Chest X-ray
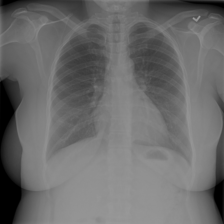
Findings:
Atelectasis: negative
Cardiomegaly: negative
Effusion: negative
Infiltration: negative
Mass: negative
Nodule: negative
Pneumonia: negative
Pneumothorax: negative
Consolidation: negative
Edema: negative
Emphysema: negative
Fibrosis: negative
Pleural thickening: negative
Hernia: negative